Question: Count the number of objects in the diagram.
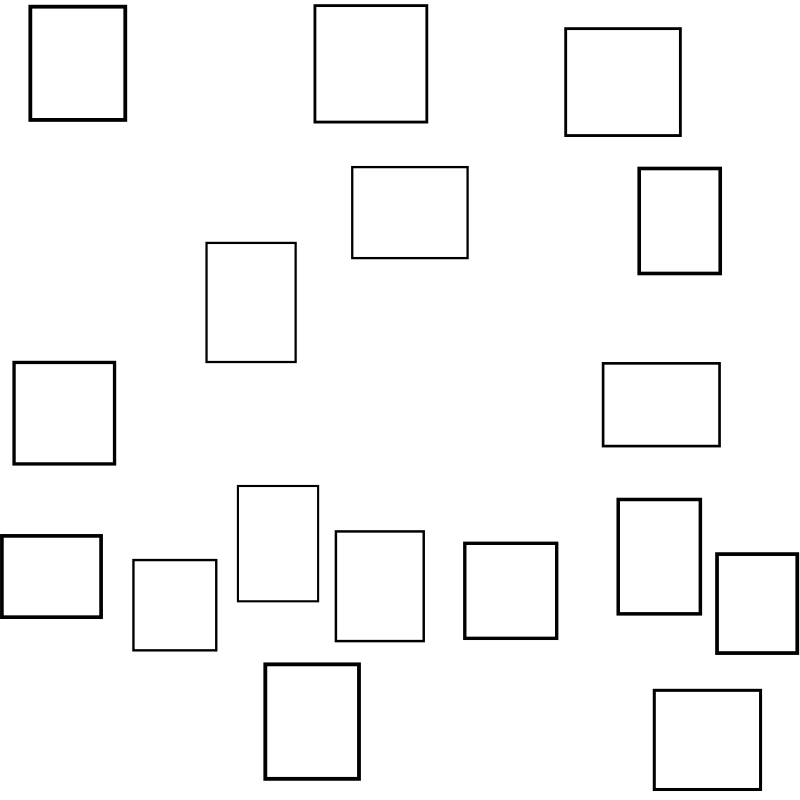
Answer: 17